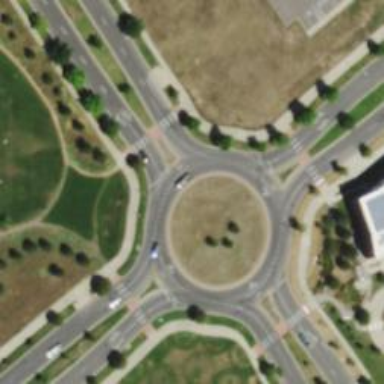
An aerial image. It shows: Secondary road made of asphalt leading to roundabout.